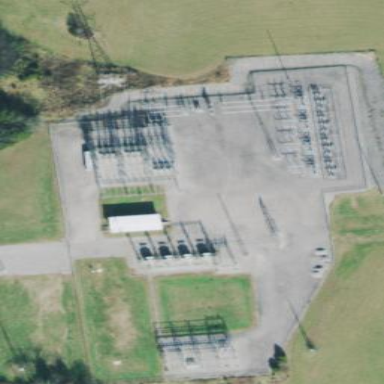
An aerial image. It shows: Power substation.